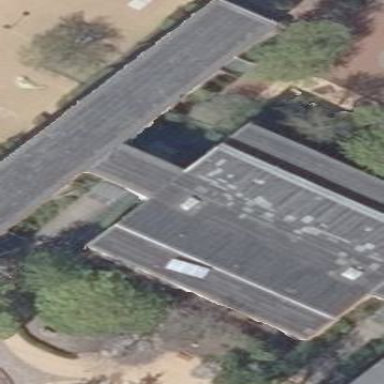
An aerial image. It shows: School building with flat roof made of tar paper.